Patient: sex M, age 42
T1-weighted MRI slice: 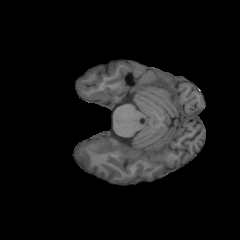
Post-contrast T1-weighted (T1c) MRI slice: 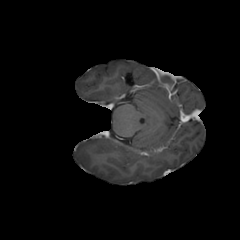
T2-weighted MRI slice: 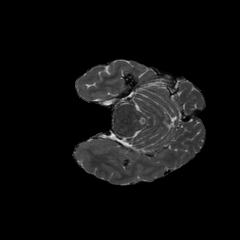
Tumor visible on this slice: no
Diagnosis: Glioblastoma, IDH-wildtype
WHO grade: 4